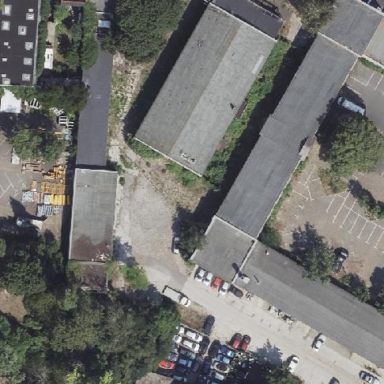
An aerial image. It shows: Industrial building used for commercial purposes.